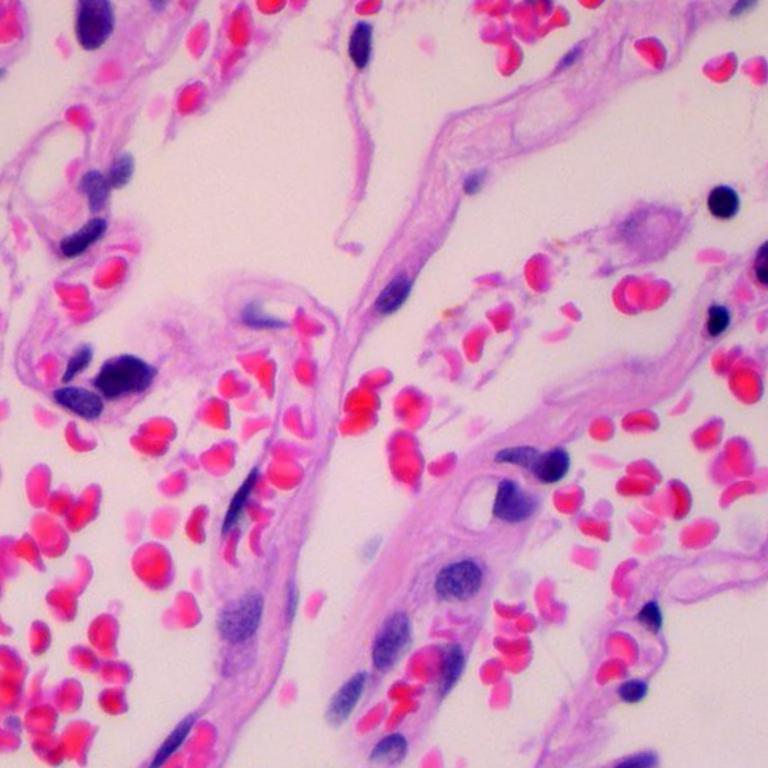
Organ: lung
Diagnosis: benign